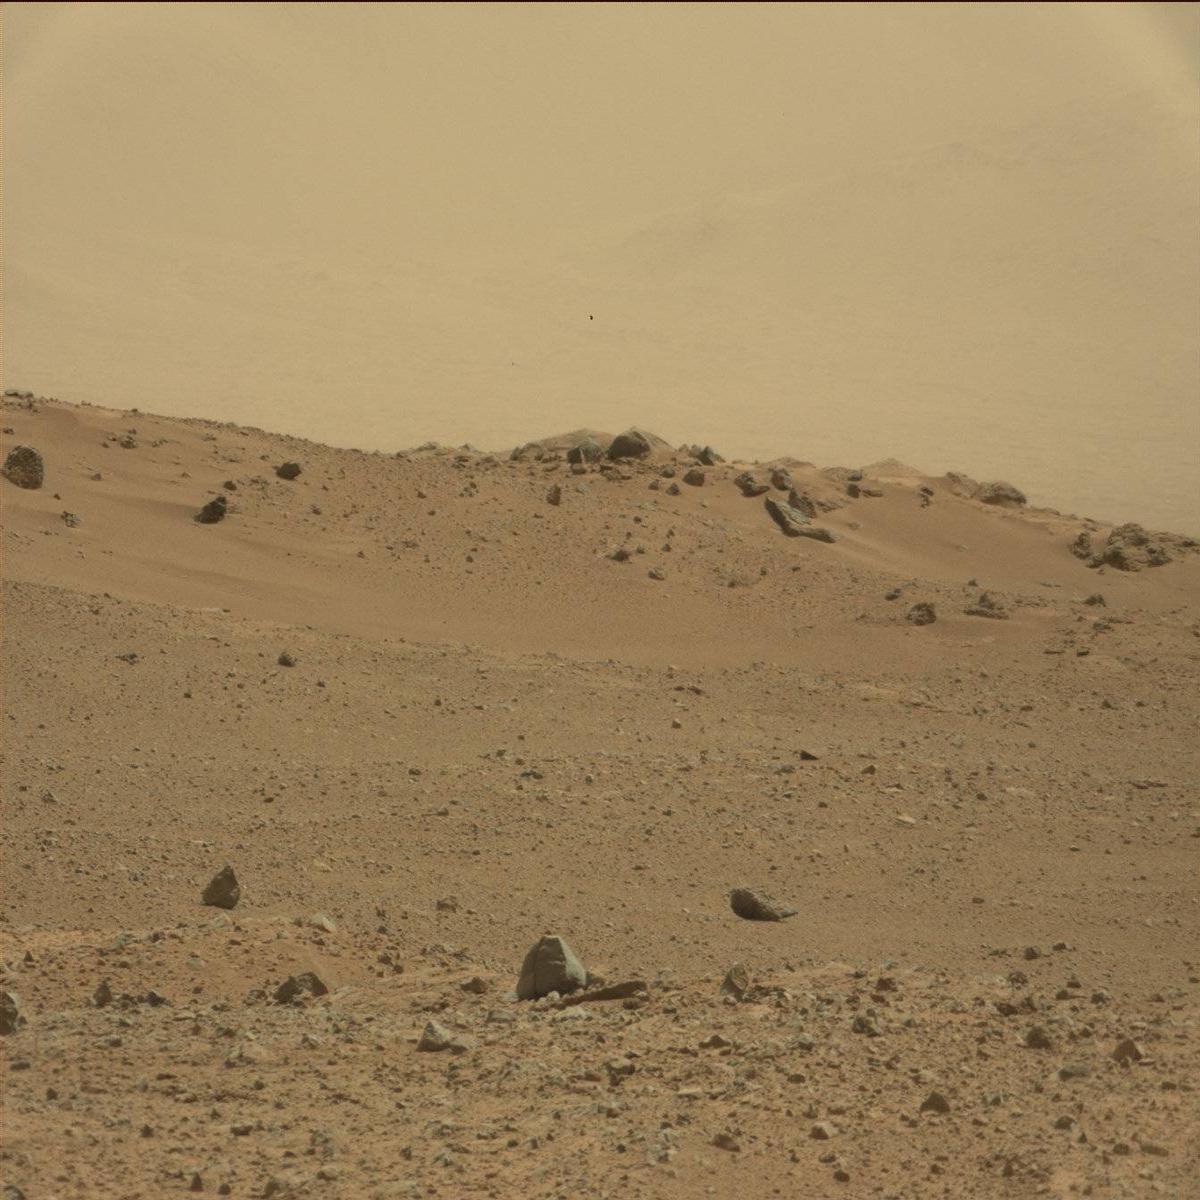
Terrain classes present: Bedrock, Ridge, Rock, Sand / Soil